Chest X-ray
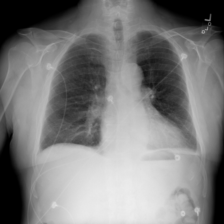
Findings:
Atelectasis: negative
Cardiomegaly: negative
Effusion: positive
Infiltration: positive
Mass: negative
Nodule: negative
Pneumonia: negative
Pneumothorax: negative
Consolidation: negative
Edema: negative
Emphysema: negative
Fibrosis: negative
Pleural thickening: negative
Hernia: negative